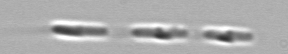
Label: Skeletonema